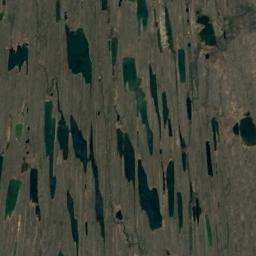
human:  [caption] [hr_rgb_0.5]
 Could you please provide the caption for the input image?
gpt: The river surface in a wetland is covered with large green and brown mixed dense vegetation .

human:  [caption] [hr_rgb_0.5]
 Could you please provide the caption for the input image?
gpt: The wetland consists of dry and green plants and water .

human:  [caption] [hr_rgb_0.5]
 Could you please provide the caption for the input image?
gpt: Some waters of different sizes are surrounded by wetlands .

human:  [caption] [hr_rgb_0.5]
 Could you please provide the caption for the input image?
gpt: There are strips of water in this wetland .

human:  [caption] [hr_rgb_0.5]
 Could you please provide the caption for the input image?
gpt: There are many water areas of different sizes on the wetland .